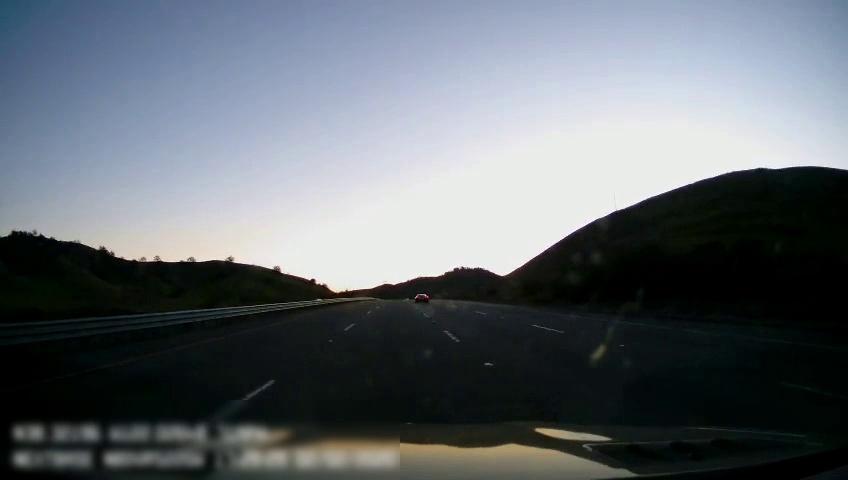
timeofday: Day
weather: Sunny
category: Drivable Space
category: Vehicles | Car
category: Lanes | Current Lane
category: Lanes | Current Lane
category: Lanes | Alternate Lane
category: Lanes | Alternate Lane
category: Lanes | Alternate Lane